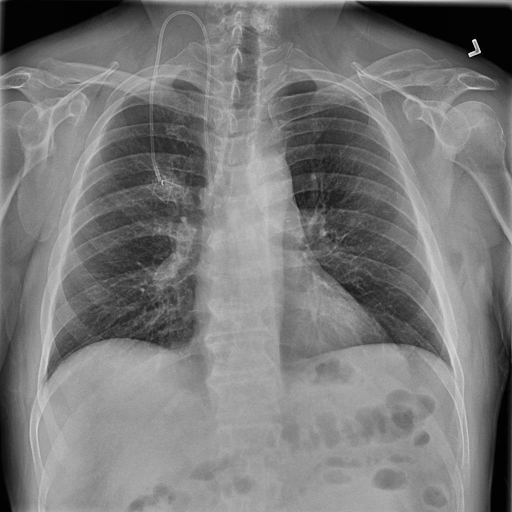
Finding: NORMAL